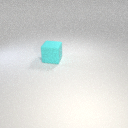
large cyan rubber cube